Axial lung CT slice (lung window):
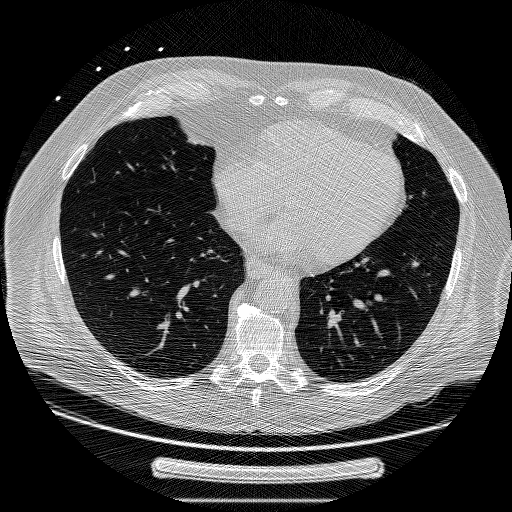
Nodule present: no